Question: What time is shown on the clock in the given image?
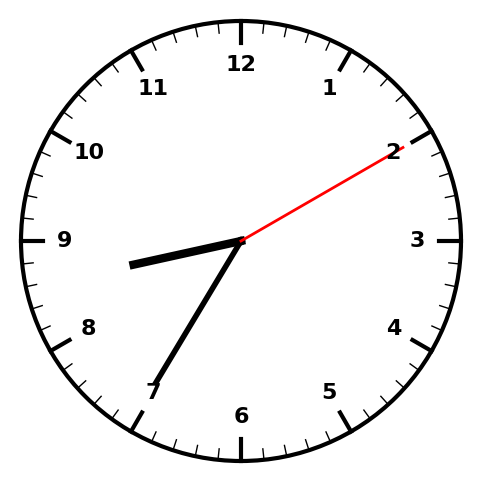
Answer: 08:35:10